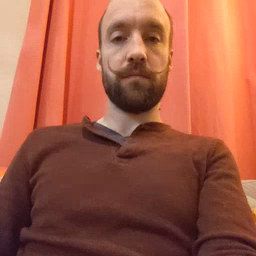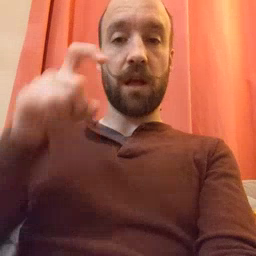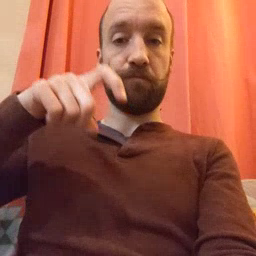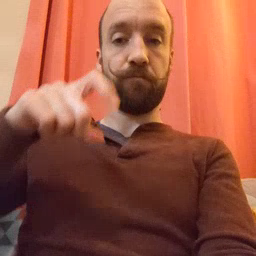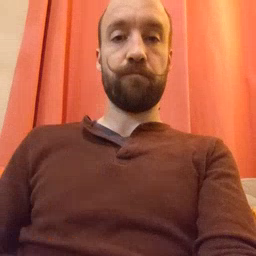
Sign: time